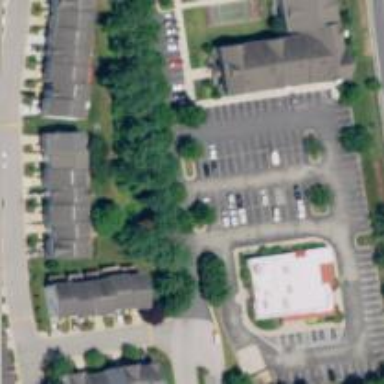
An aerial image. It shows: Parking area with surface.